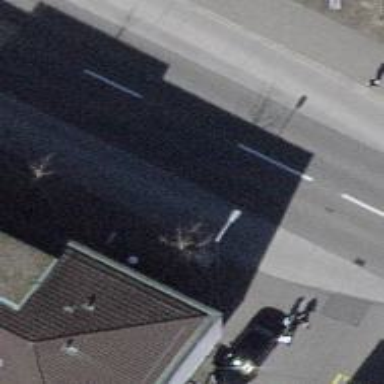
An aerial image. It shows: Bus stop with designated stop position for public transport.